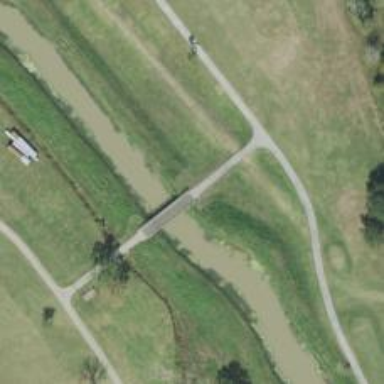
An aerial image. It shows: Path on bridge over golf course.